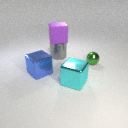
large gray metal cylinder to the left of large cyan metal cube